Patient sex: M
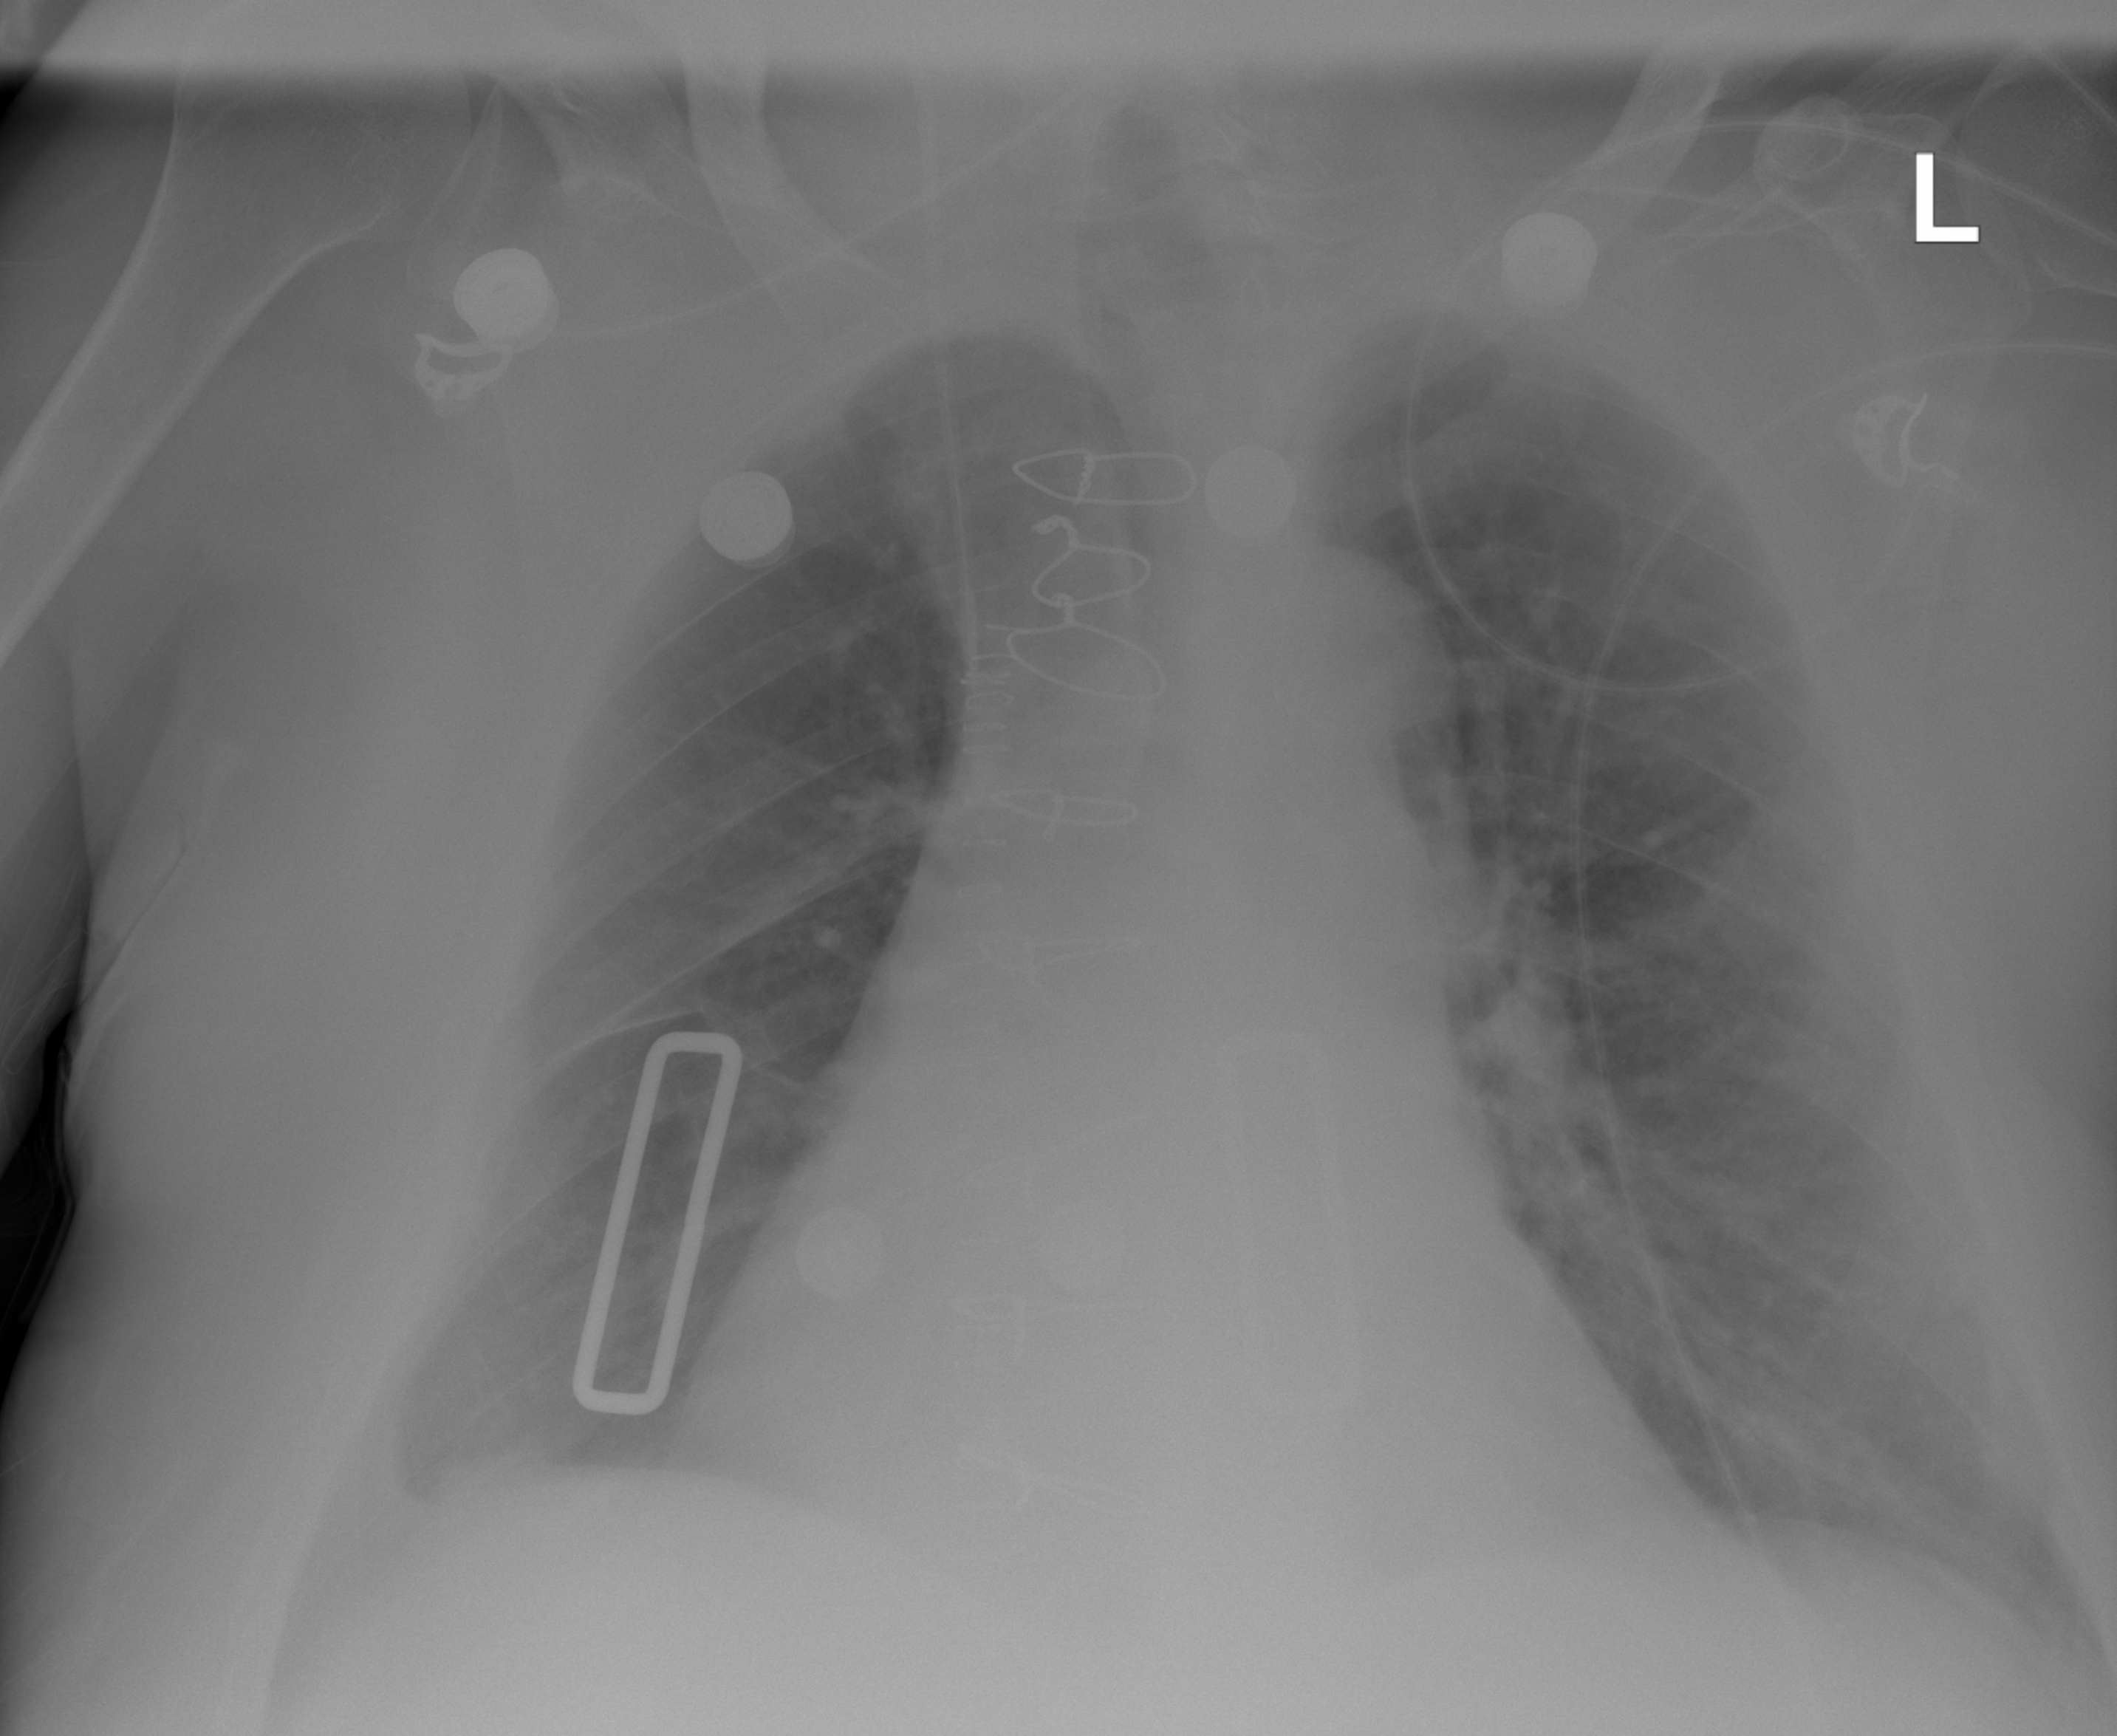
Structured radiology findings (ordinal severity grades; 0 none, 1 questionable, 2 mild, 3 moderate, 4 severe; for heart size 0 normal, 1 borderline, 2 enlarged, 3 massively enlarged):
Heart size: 1
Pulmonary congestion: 2
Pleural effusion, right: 2
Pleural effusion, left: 2
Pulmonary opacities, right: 0
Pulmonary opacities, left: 0
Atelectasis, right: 0
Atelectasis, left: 2